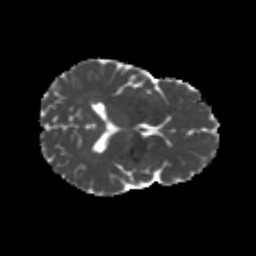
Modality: MD
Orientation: axial
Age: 26
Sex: female
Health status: healthy
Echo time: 0.074 s